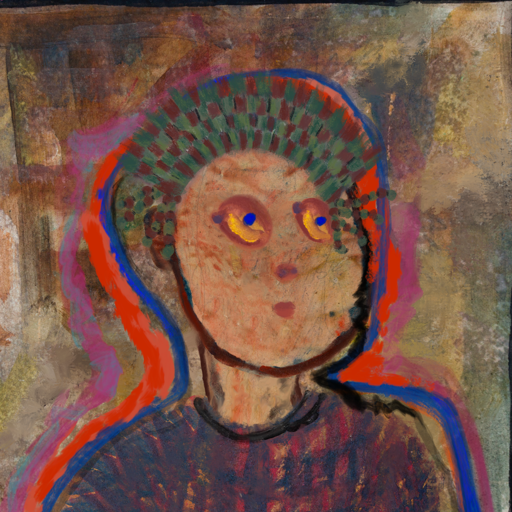
Background: Mosgoul, Head And Neck Side: Orphan, Face Side: Mother_And_Son_Son, Bust: In_The_Sun, Hair Side: Experience, Head Accessory: After_Raid_Crown, Second Necklace: Blank, Necklace: Orphan, Baby: Blank